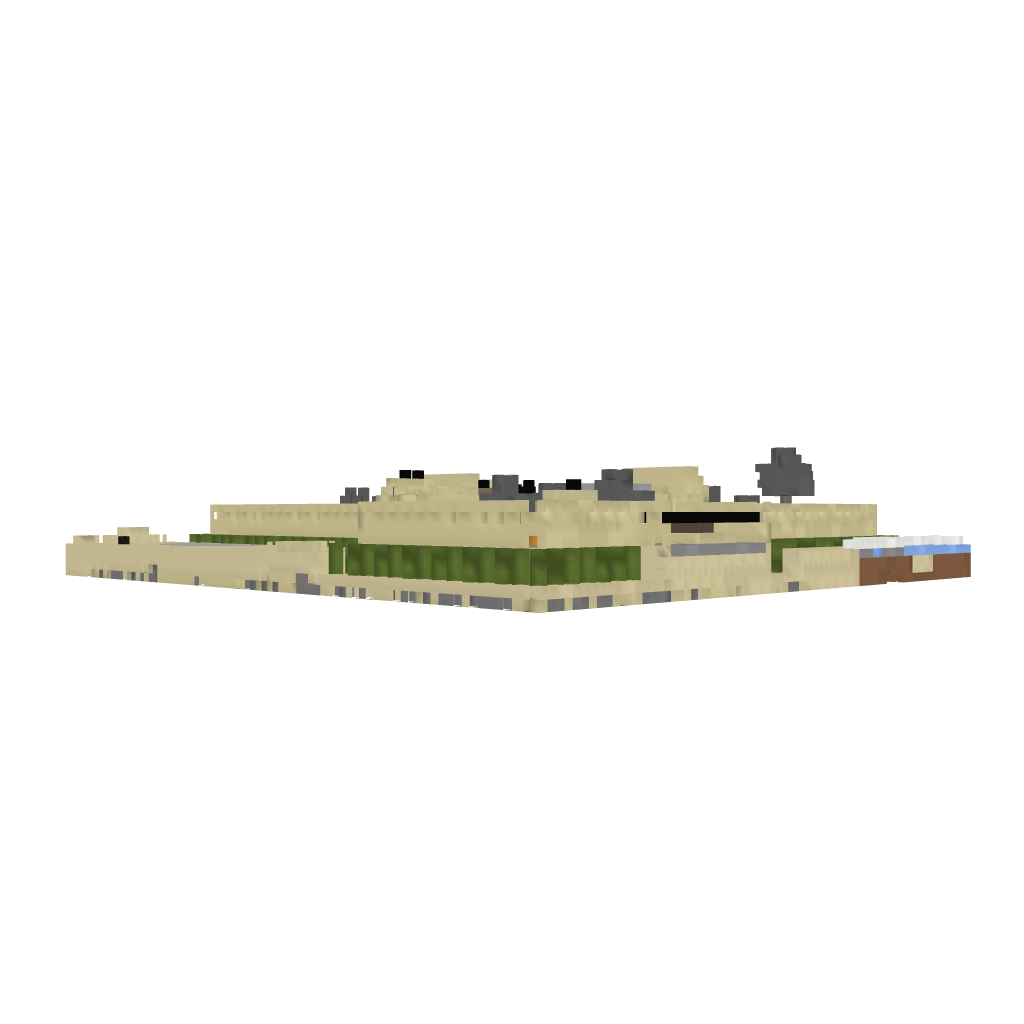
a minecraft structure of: bacon town